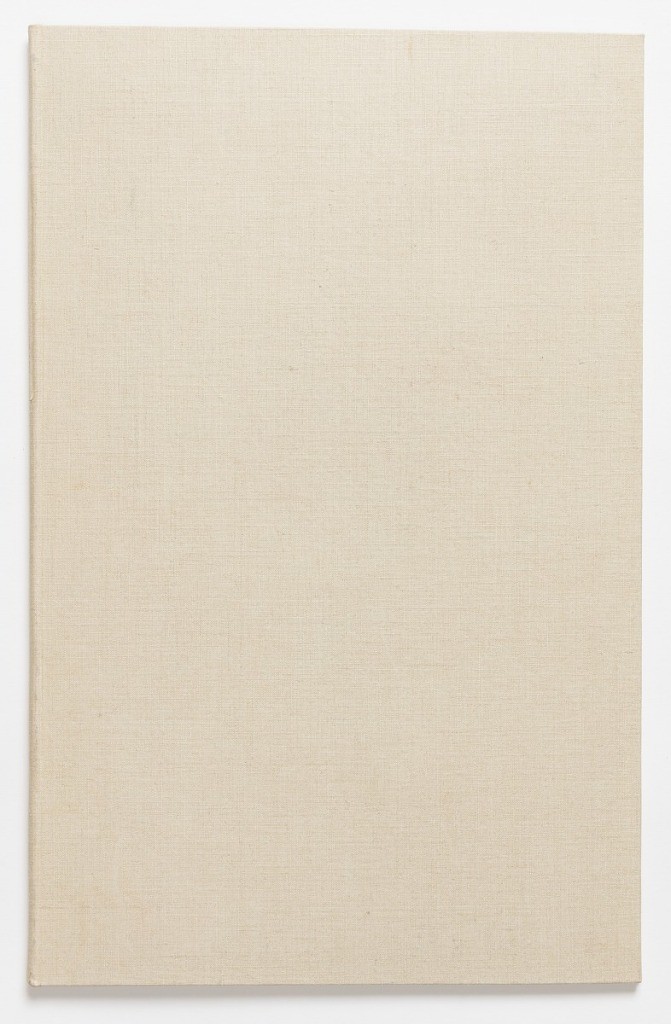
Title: Diverses pièces de serruriers (Various Designs for Locksmiths)
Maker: Hugues Brisville, French, active ca. 1663
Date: after 1662
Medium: Engraving on laid paper
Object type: Album
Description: This group includes the orginal suite of fourteen plates, including title plate and dedication plate, an additional two plates numbered 15 and 16, and a two-page spread with a portrait of Brisville.